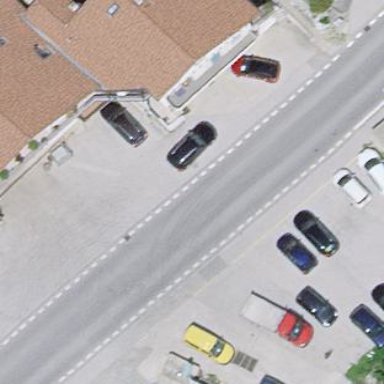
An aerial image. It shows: Parking area with concrete surface.